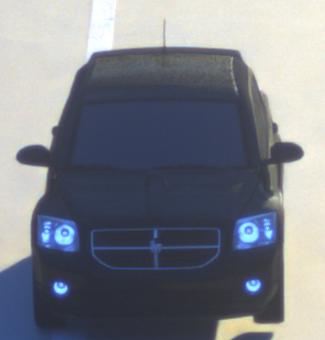
Make: Dodge
Model: Caliber 1.8
Detailed model: Caliber
Model produced from: 2006/06
Model produced until: 2009/03
Doors: 5
Color: black
Road condition: dry road
Daytime: sunrise or sunset
Contrast: medium contrast